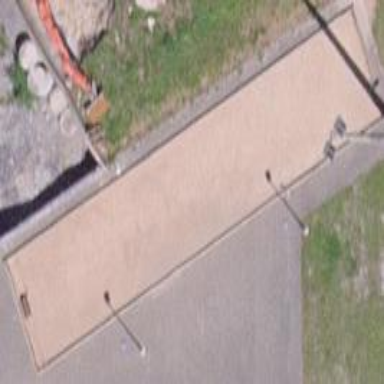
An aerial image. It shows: Pitch for playing boules.